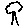
Label: tree